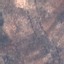
Land use / land cover: PermanentCrop